В состоянии равновесия идеальный двухатомный газ занимает ровно половину объема теплоизолированного сосуда с массивным теплоизолированным поршнем. На поршень поставили гирю (см. рисунок).  Когда система пришла в новое состояние термодинамического равновесия, оказалось, что давление газа возросло на $25$%.
Сколько таких циклов $n$ установки и снятия гири можно совершить, пока поршень не вылетит из цилиндра при очередном удалении гири? Считайте, что трение между поршнем и стенками цилиндра пренебрежимо мало. Внешним давлением можно пренебречь.
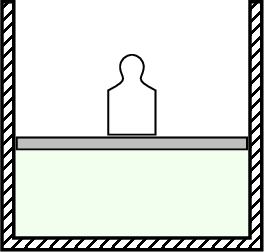
Решение: Процессы, протекающие в цилиндре с газом, не являются равновесными, поэтому использовать уравнение Пуассона для адиабаты нельзя. Применим закон сохранения энергии системы «газ-поршень-гиря» к неквазистатическому процессу сжатия газа из состояния $(P_{1}, V_{1})$ в состояние $(P_{2}, V_{2})$ под действием установленной гири: $$ \Delta U_{12}=\frac{5}{2}\left(p_{2} V_{2}-p_{1} V_{1}\right)+(4 m+m) g\left(h_{2}-h_{1}\right)=0, $$ где $4 m$ - масса поршня, $m$ - масса гири, $h_{1}$ и $h_{2}$ - начальная и конечная вертикальные координаты поршня. Пусть $S$ - площадь сечения поршня, тогда $$ p_{1}=\frac{4 m g}{S}, \quad p_{2}=1.25 p_{1}=\frac{5 m g}{S}, \quad V_{1}=S h_{1}, \quad V_{2}=S h_{2}. $$ Преобразовав уравнения выше, получим $$ V_{2}=\frac{6}{7} V_{1} $$ Аналогично рассмотрим неквазистатический процесс расширения газа в состояние $(p_{3}, V_{3})$ после снятия гири: $$ \Delta U_{23}=\frac{5}{2}\left(p_{3} V_{3}-p_{2} V_{2}\right)+4 m g\left(h_{3}-h_{2}\right)=0. $$ Поскольку $$ 4 m g h_{3}=\frac{4 m g}{S} S h_{3}=p_{3} V_{3}, $$ из уравнения для $\Delta U_{23}$ получим $$ V_{3}=\frac{33}{28} V_{2}=\frac{99}{98} V_{1} $$ Поскольку за каждый цикл объём будет увеличиваться в $99 / 98$ раза, всего циклов потребуется $$ n=\frac{\ln 2}{\ln 99 / 98} \approx 68,3 \approx 68 $$
Ответ: $$ n=\frac{\ln 2}{\ln 99 / 98} \approx 68 $$
Темы:
T, Термодинамика, Всероссийские, Неравновесный процесс, Давление